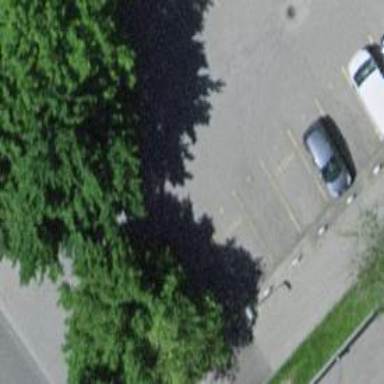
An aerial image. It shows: Parking aisle designated as service road.